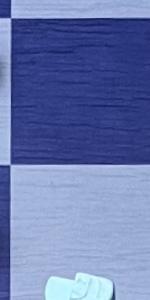
Label: Empty